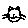
Label: cat